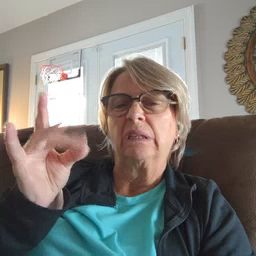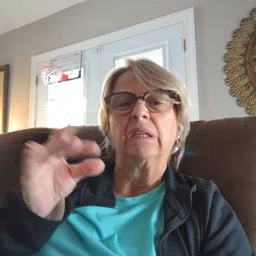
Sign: sticky